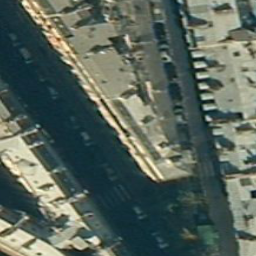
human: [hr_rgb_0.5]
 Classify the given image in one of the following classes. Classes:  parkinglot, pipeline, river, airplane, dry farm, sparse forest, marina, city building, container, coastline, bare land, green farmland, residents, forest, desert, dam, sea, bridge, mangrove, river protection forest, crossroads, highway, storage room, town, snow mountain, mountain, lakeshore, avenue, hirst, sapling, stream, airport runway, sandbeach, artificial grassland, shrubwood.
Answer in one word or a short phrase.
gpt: city building